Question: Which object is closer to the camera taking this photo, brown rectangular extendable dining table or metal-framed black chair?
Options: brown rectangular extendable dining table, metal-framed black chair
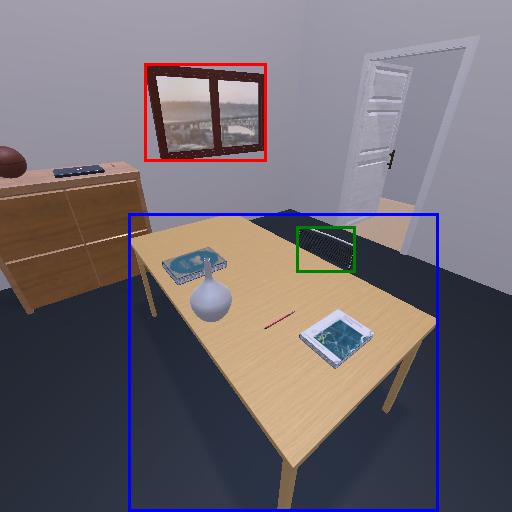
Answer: brown rectangular extendable dining table